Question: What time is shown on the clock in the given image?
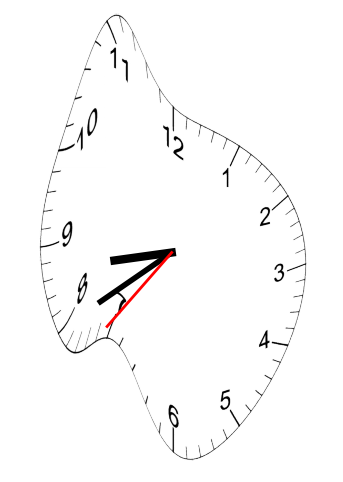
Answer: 08:39:36